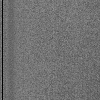
Atmospheric dust classification: dusty